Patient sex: F
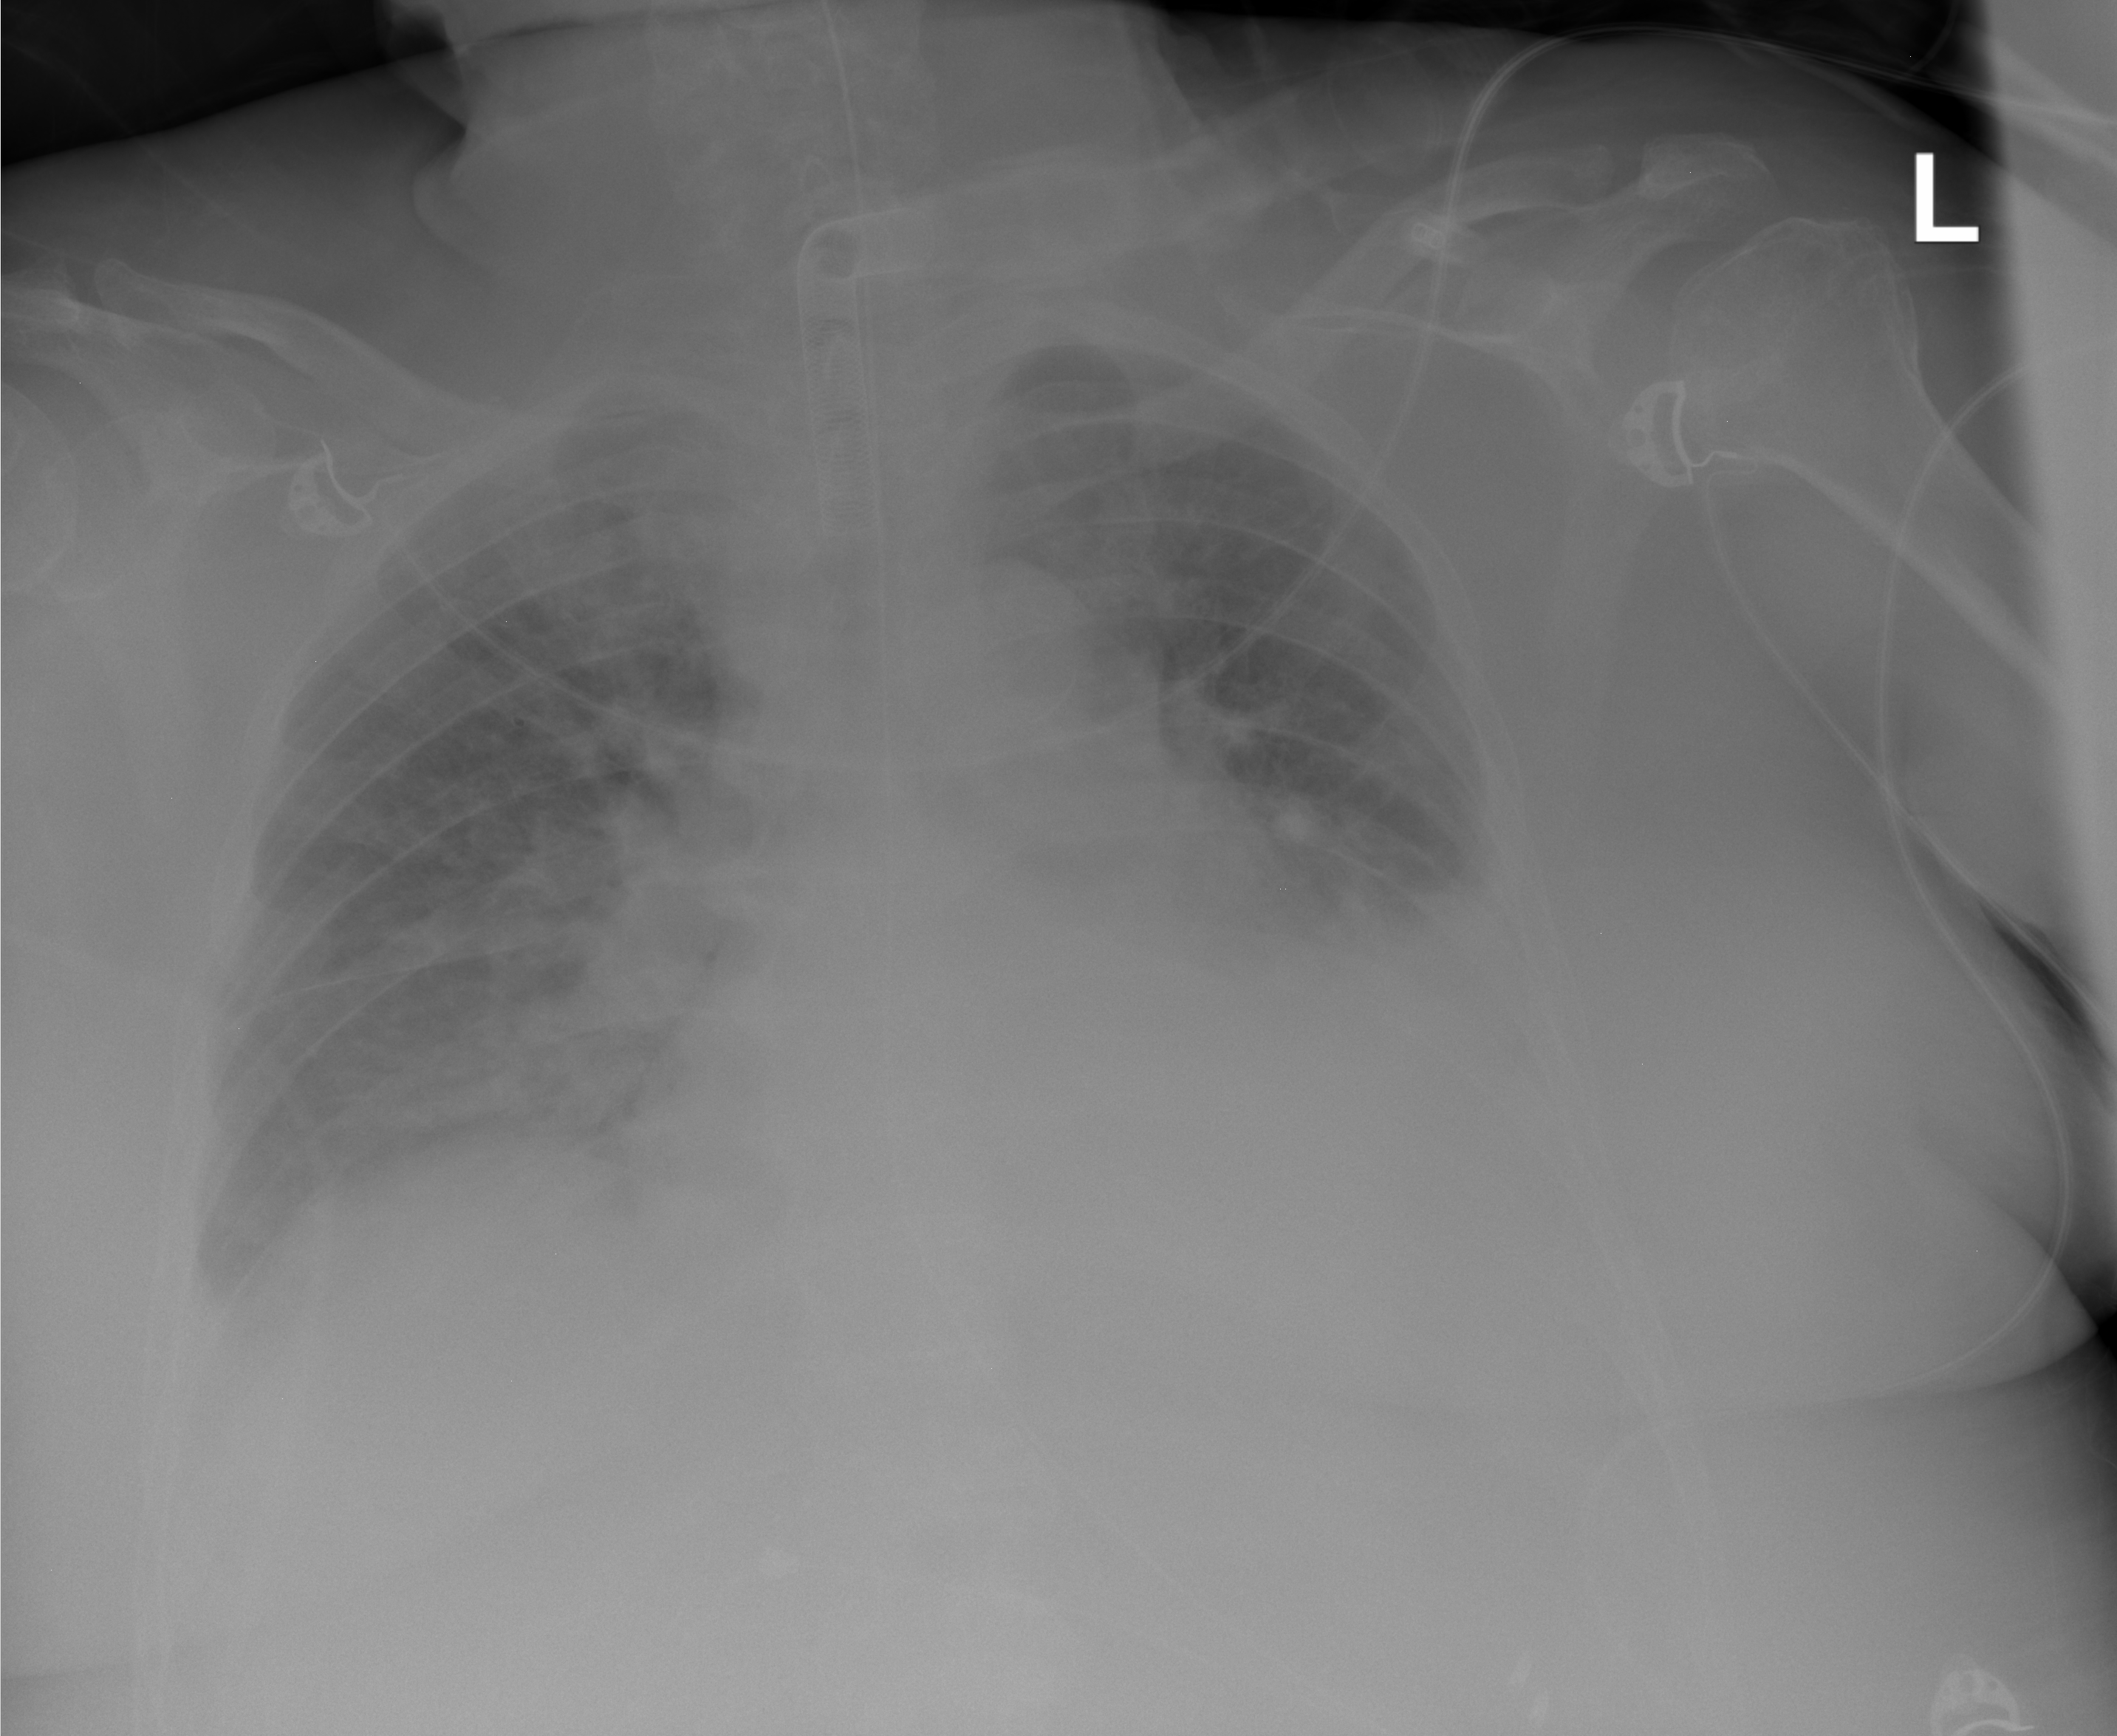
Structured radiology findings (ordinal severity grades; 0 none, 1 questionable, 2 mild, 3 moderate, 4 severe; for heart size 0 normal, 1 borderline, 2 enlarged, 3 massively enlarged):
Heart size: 2
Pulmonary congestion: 2
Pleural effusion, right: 1
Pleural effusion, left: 2
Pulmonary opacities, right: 2
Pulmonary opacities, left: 2
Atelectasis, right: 2
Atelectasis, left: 2